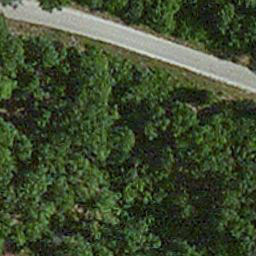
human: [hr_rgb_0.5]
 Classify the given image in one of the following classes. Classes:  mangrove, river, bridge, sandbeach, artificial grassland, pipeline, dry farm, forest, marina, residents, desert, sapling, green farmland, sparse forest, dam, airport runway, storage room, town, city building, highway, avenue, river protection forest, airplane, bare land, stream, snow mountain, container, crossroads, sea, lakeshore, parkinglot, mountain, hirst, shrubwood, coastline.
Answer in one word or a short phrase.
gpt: avenue